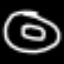
Label: donut